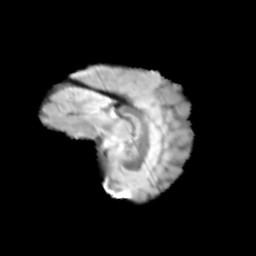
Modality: T2w
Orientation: sagittal
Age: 12
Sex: female
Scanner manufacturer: siemens
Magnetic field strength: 3 T
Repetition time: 3.8 s
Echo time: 0.07 s